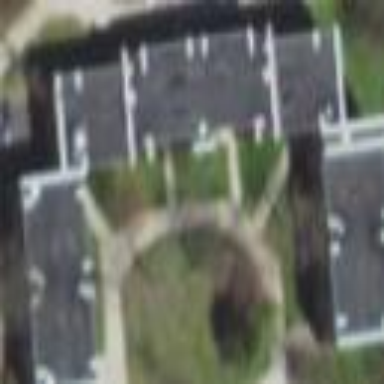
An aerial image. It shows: College building.